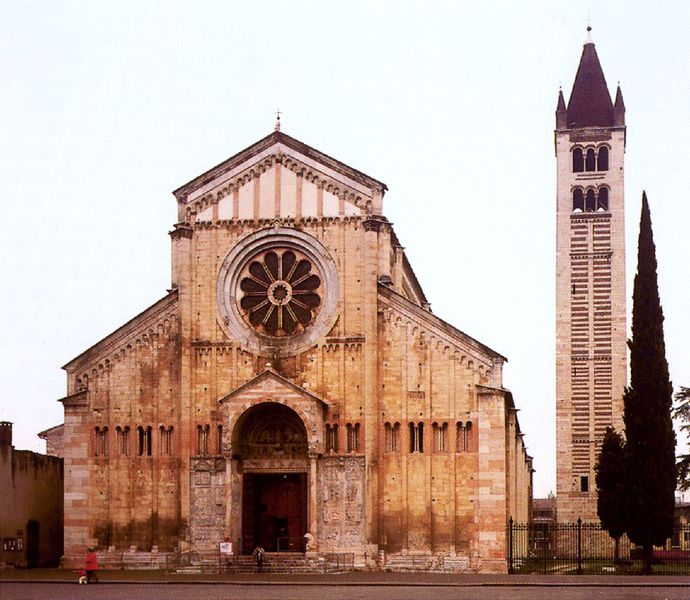
Titel: Verona, S. Zeno Maggiore
Standort: Verona, S. Zeno Maggiore (EU - I - Toskana)
Schlagwörter: baum, gott, himmel, mann, weiß, bäume, menschen, ocker, fenster, frau, holz, strasse, säulen, tür, dach, gebäude, haus, hund, rot, weg, zaun, architektur, kirche, kind, gotik, rund, turm, zypressen, bogen, fassade, italien, dächer, rundbogen, treppe, hoch, tor, zinnen, foto, eingang, glockenturm, kreuz, rundfenster, mauerwerk, zypresse, gehweg, portal, kirchenschiff, rosette, siena, mandala, campanile, basilika, bauwerk, tympanon, romanisch, seitenschiffe, fensterrose, fensterr, schallöffnung, speiche, orthodox, ravenna, romaisch, fensterrad, schalllöcher